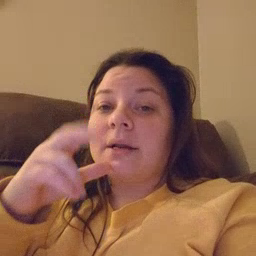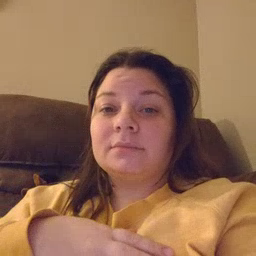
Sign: hen